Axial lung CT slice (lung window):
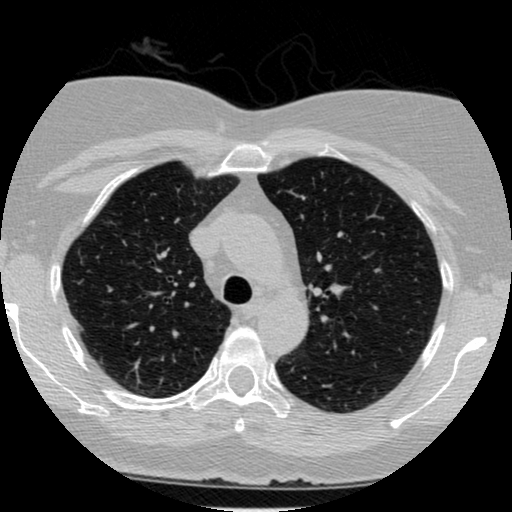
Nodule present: no